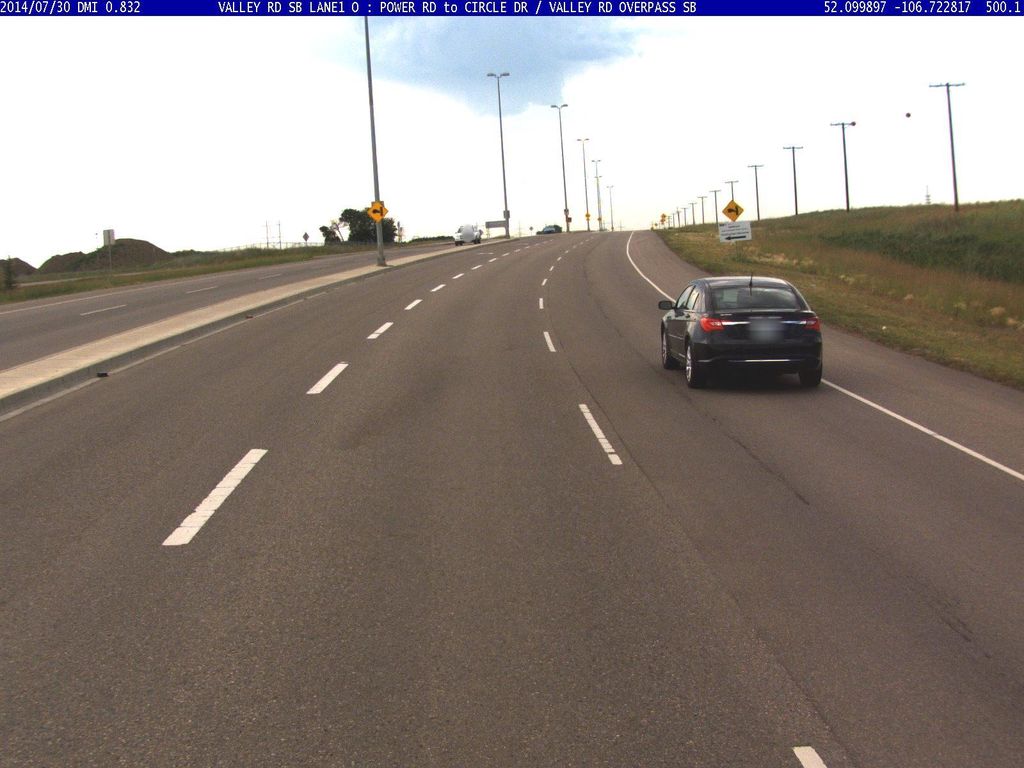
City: saskatoon